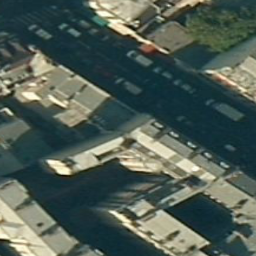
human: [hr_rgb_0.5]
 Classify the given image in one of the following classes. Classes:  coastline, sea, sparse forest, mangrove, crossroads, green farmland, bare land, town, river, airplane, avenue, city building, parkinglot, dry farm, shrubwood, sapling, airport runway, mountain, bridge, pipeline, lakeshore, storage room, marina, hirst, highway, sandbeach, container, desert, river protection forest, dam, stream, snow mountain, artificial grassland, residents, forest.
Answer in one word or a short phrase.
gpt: city building